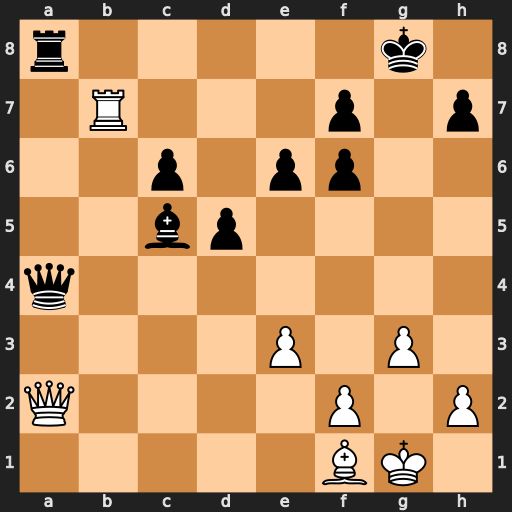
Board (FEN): r5k1/1R3p1p/2p1pp2/2bp4/q7/4P1P1/Q4P1P/5BK1
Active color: w
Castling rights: -
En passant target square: -
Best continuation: Rb8+ Kg7 Rxa8 Qxa2 Rxa2